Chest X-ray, PA view. Patient: 29 years old, sex M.
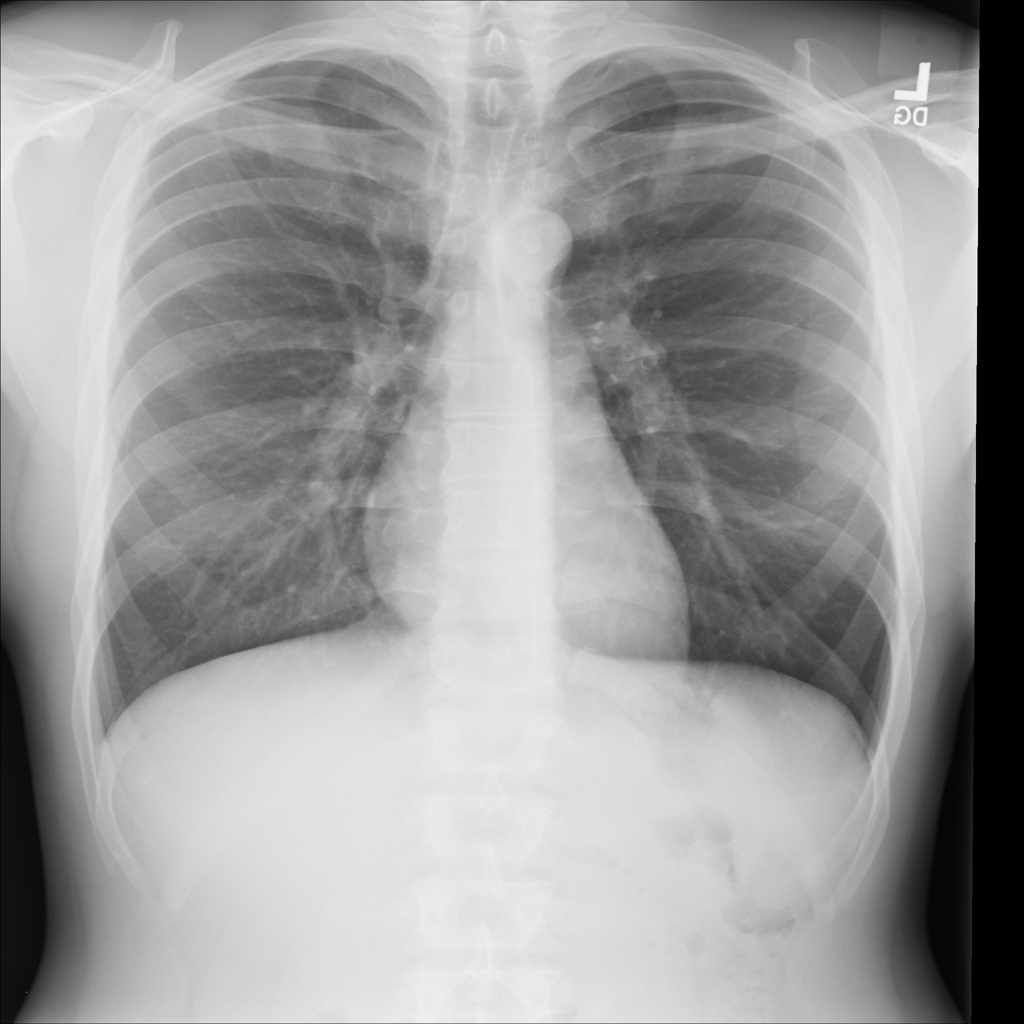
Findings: No Finding